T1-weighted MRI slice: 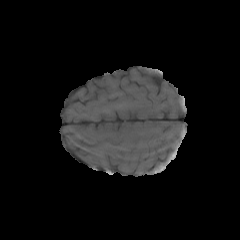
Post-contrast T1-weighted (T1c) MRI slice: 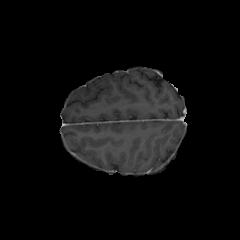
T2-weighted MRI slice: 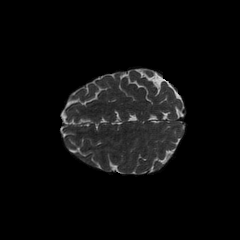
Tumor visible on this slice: yes